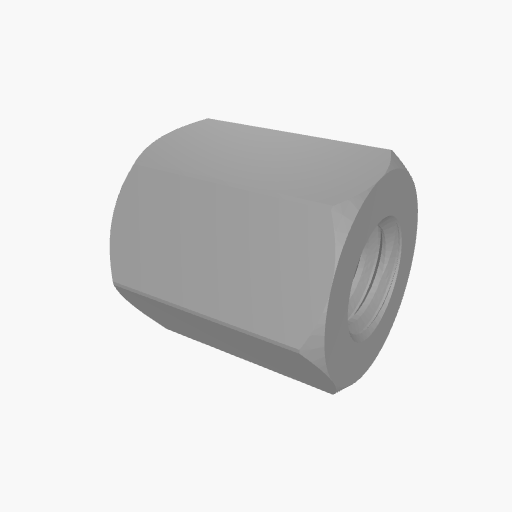
Part: Standoff8RID8